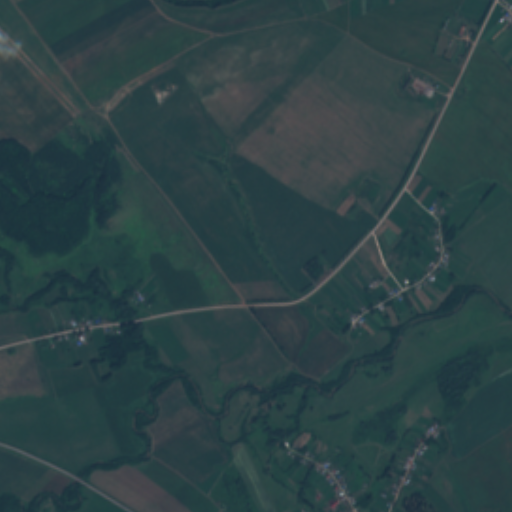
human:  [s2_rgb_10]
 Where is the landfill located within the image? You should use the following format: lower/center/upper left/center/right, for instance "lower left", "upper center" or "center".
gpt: The landfill is located in the upper left of the image.
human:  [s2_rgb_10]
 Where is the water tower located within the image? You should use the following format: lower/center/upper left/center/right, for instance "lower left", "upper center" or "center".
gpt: The water tower is located in the upper right of the image.
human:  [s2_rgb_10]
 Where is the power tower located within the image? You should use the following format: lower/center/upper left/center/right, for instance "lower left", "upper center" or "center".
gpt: There is no power tower in the image.